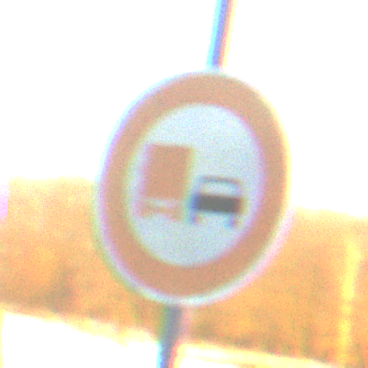
Verkehrszeichen: UeberholverbotKraftfahrzeuge
Umgebung: Outdoor, Nature
Tageszeit: SunriseSunset
Wetter: Clear
Licht: Natural
Jahreszeit: Winter
Kontrast: LowContrast